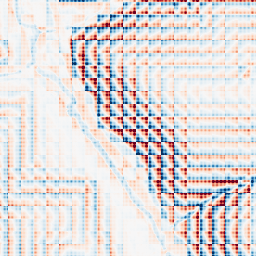
Category: wavelet
Decomposition family: wavelet_biorthogonal
Decomposition parameters: wavelet: bior1.3
level: 4
Upsampling method: sinc_blackman
Upsampling parameters: scale: 4
kernel_size: 4
Upsampling scale: 4